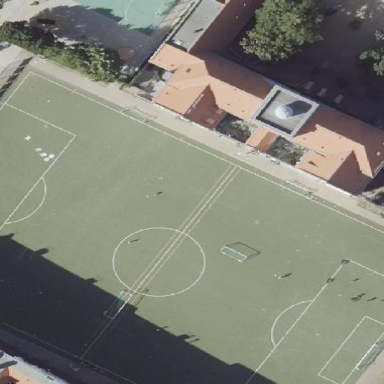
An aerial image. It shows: Soccer pitch with artificial turf for leisure sports activities.